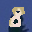
Label: 8